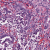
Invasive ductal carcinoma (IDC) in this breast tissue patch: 1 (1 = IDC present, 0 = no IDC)